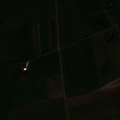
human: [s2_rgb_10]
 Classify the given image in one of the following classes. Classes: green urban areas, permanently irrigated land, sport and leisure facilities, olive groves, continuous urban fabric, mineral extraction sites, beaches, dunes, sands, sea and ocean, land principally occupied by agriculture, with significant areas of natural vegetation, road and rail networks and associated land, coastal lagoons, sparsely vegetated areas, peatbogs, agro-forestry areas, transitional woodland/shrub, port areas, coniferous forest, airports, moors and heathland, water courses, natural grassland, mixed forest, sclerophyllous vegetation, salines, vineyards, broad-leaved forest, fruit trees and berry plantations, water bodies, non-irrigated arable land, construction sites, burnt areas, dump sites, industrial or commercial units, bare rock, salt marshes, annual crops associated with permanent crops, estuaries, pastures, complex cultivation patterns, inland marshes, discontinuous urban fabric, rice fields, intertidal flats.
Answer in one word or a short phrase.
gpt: non-irrigated arable land, complex cultivation patterns